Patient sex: M
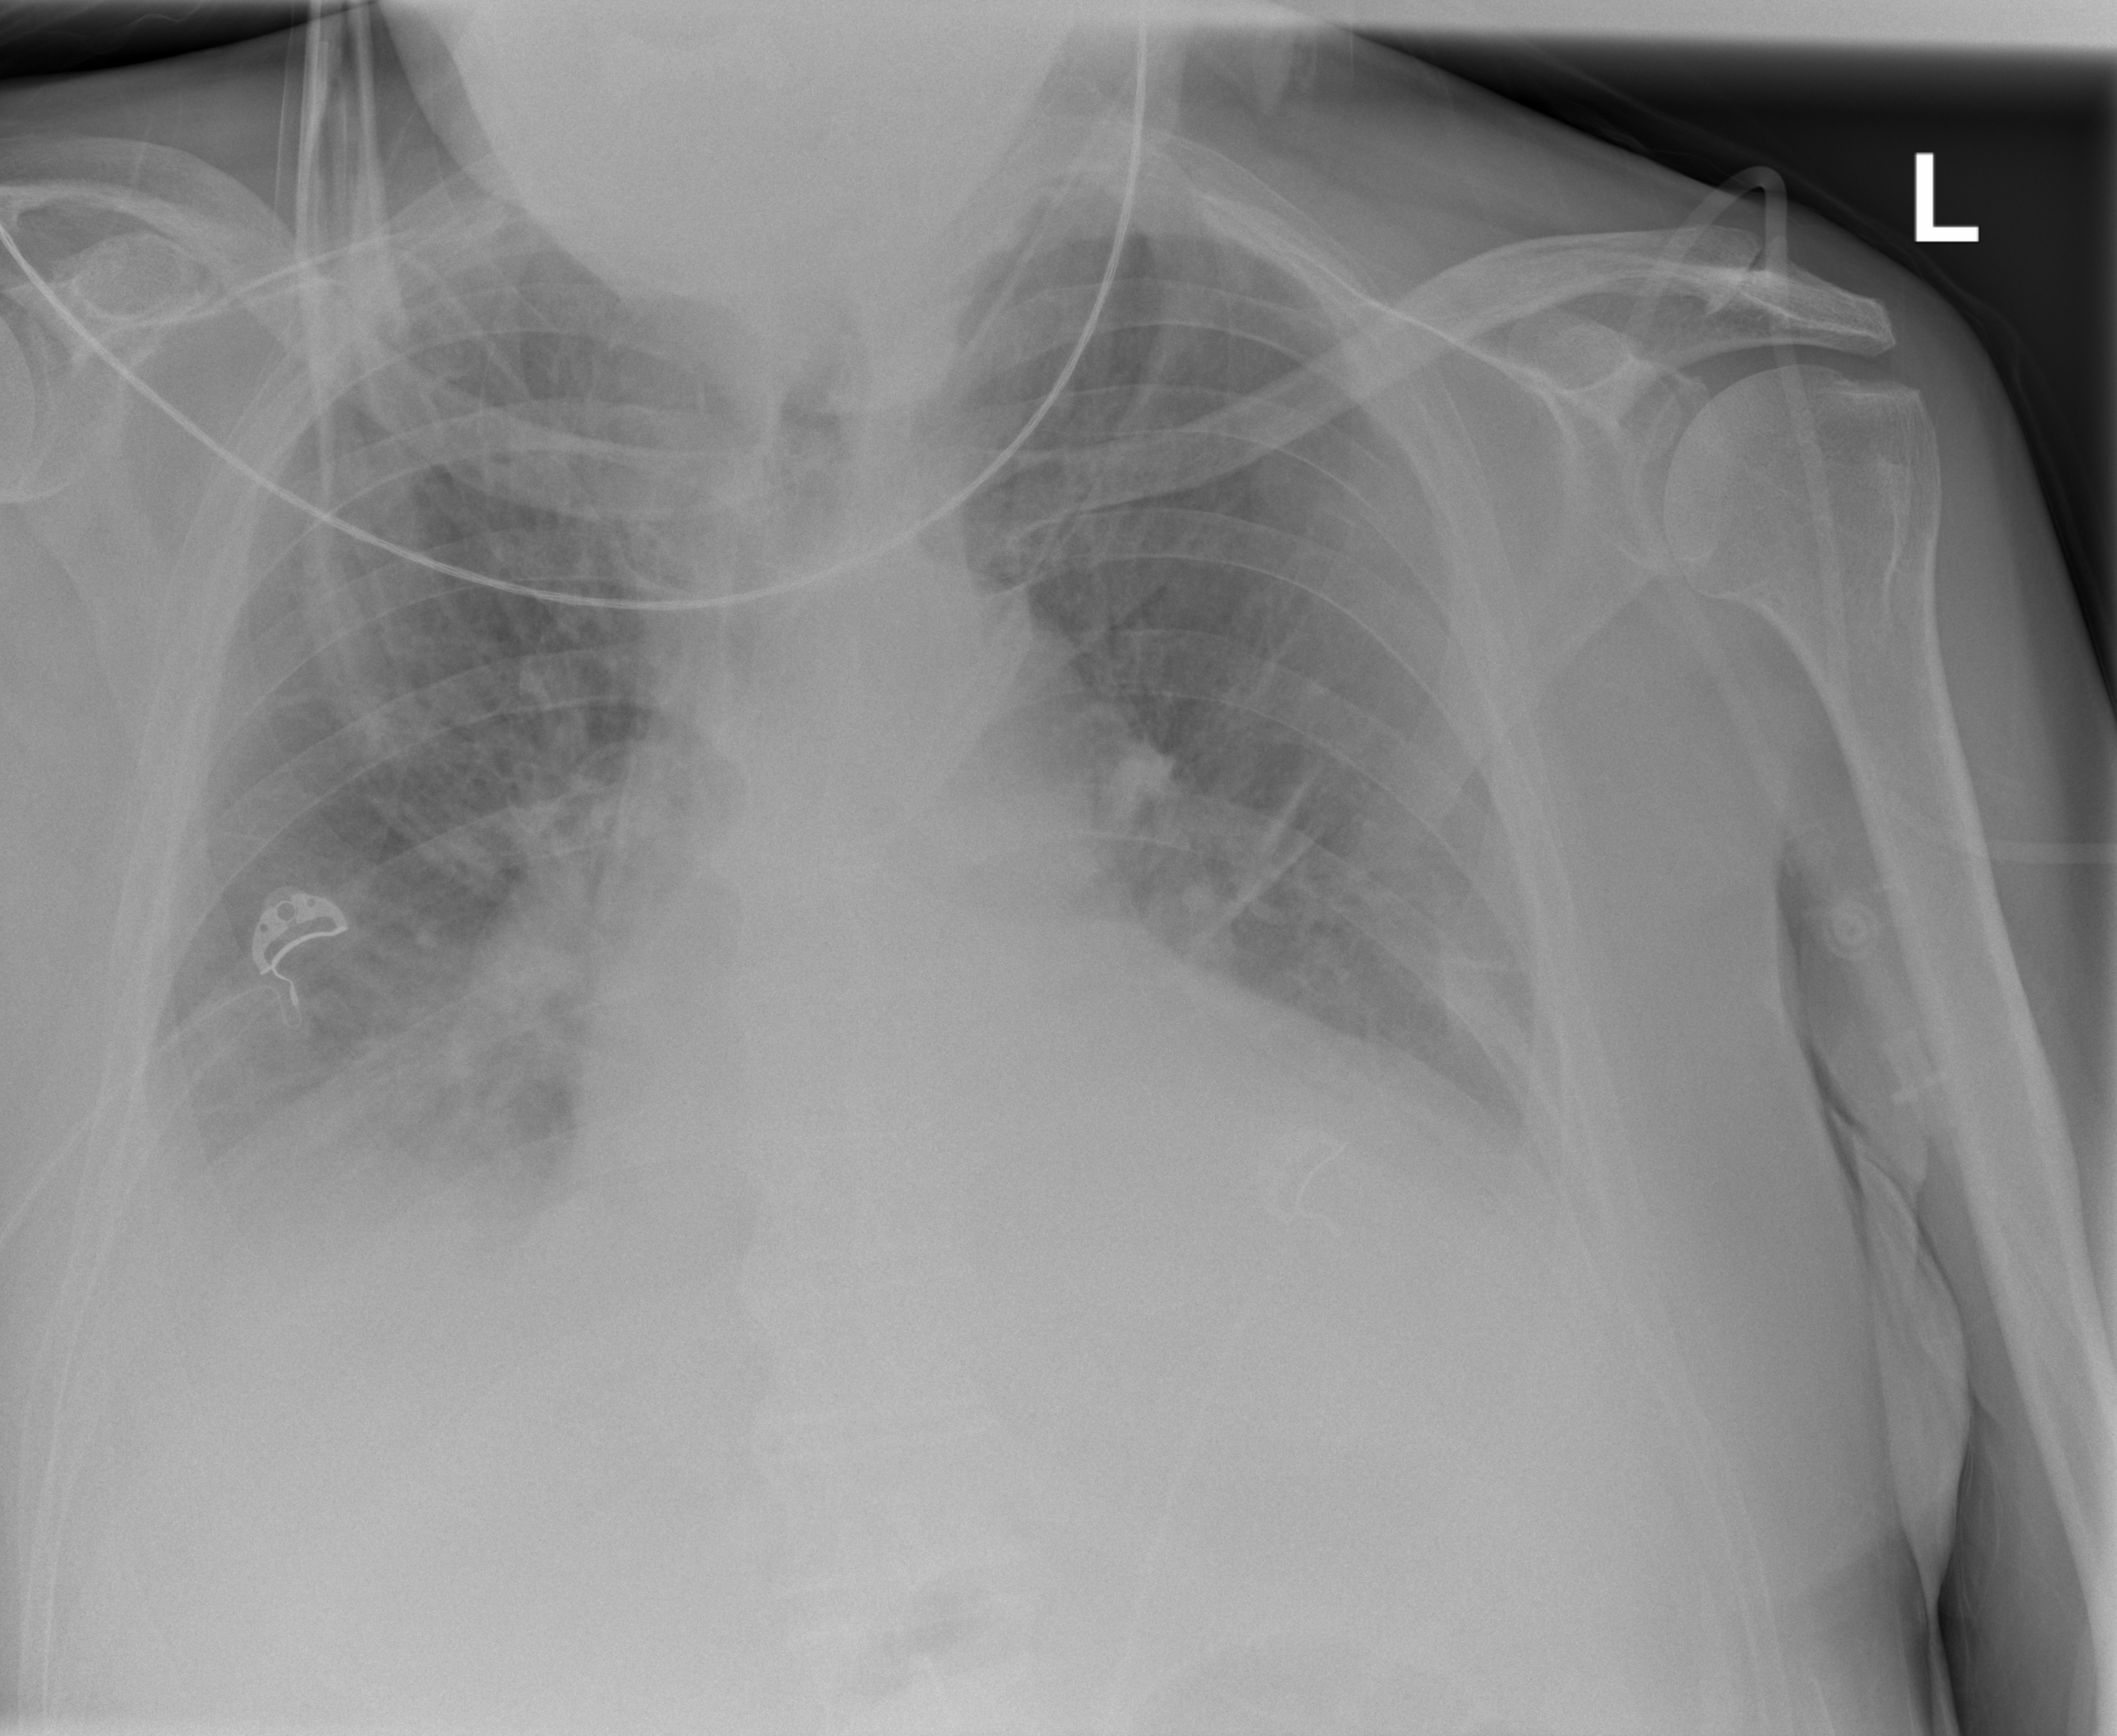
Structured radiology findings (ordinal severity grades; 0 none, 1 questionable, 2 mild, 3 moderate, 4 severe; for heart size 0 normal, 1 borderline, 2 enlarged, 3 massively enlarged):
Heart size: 2
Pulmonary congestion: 2
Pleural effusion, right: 2
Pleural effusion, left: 2
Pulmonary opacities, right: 1
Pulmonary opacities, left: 1
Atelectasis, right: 3
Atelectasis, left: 2